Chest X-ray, PA view. Patient: 33 years old, sex F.
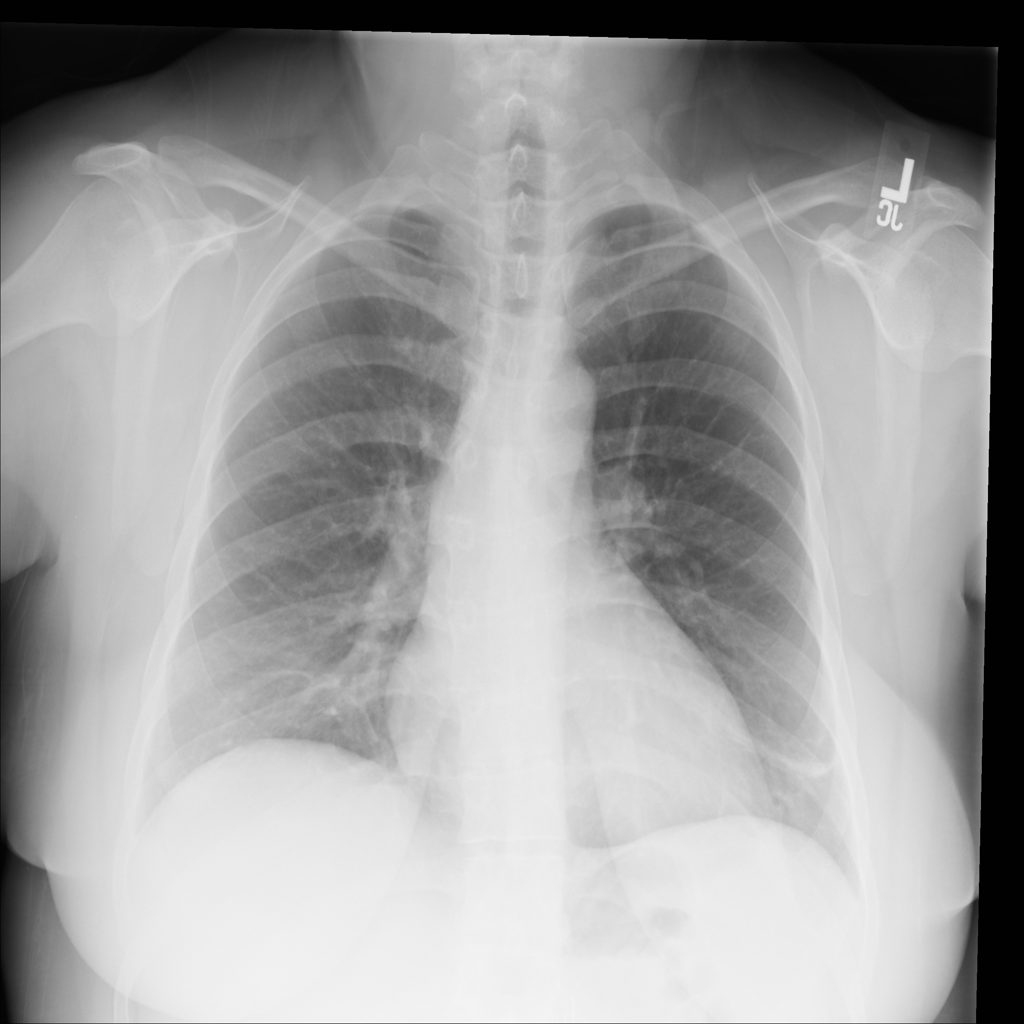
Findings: Atelectasis, Cardiomegaly